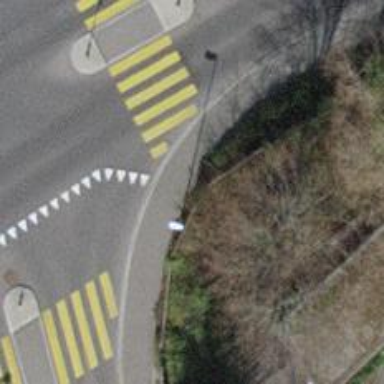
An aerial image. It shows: Sidewalk along the footway.